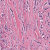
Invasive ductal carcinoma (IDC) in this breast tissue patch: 1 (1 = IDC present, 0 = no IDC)